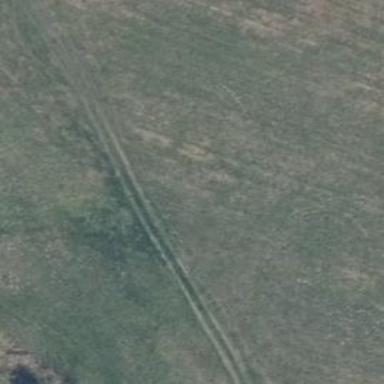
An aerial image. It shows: Grass track with grade5 track type.